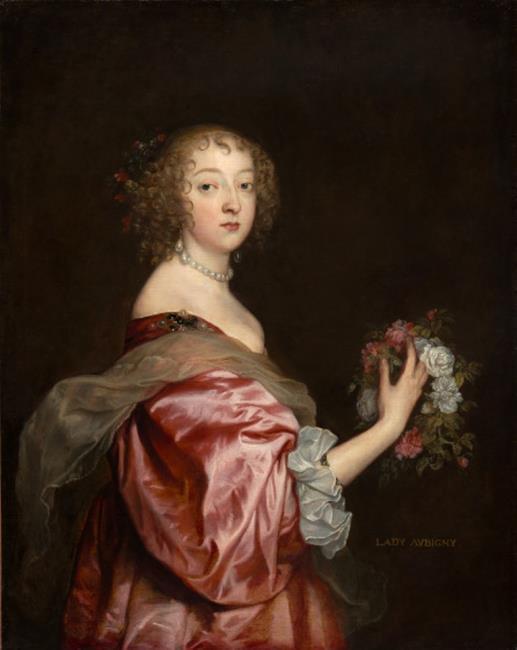
Title: Portret van Katherine Howard, Lady d'Aubigny (?-1650)
Artist: Anthony van Dyck
Earliest date: 1636
Latest date: 1638
Genre: painting
Keywords: woman's portrait, knee-length portrait, head to the right, body sideways to the right (profile), facing front, curly hair, pendant earring, pearl necklace, low neckline with drapery, floral wreath in the hand